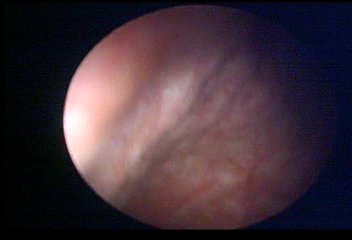
Modality: WLC
Class: Normal mucosa
Bladder cancer association: No